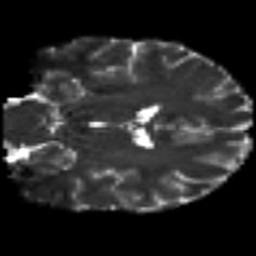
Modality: T2w
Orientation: coronal
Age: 31
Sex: male
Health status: ill
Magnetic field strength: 3 T
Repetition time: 8.4 s
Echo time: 0.0926 s